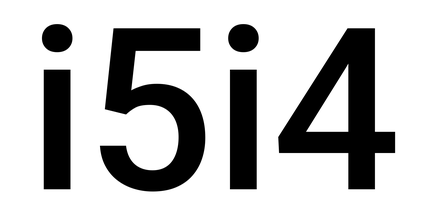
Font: Roboto_Medium